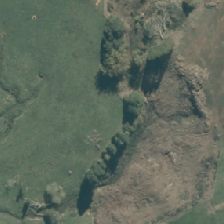
Land cover: harvested_forest